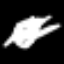
Label: octagon